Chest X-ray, AP view. Patient: 32 years old, sex M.
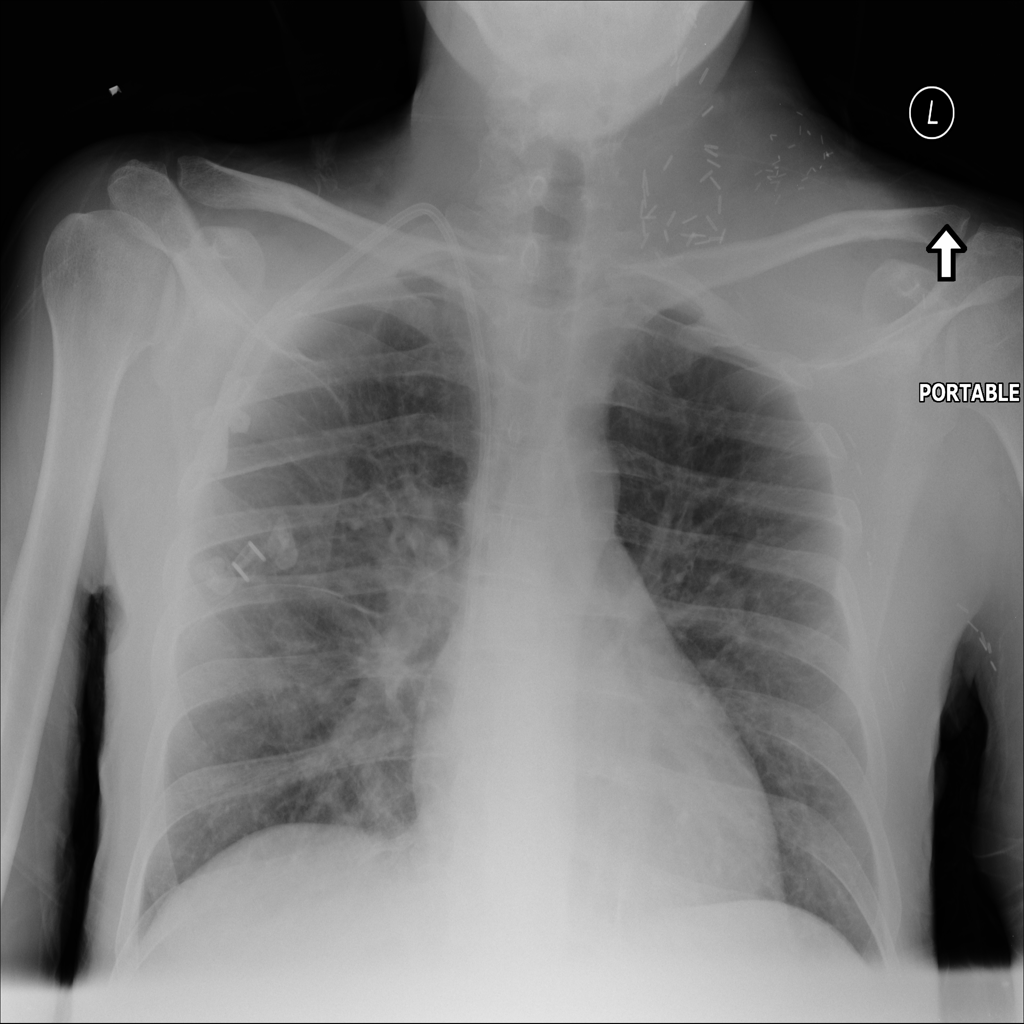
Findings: Edema, Infiltration